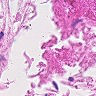
Metastatic tissue present: no